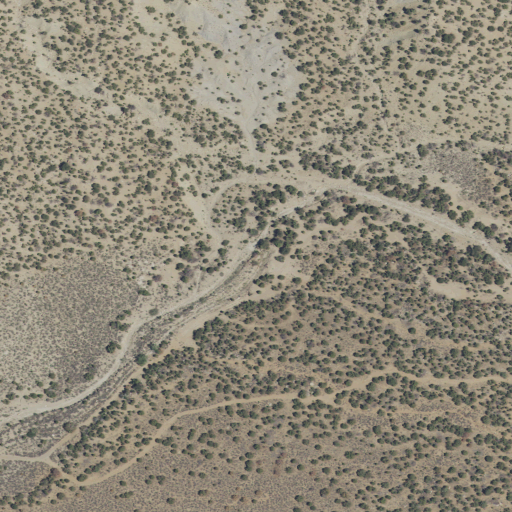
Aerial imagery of valley in Utah named Pace Canyon containing shrub and evergreen forest